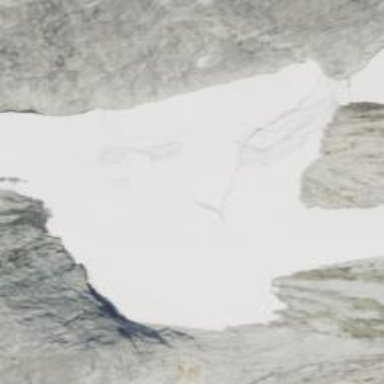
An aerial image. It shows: Majestic glacier in the distance.